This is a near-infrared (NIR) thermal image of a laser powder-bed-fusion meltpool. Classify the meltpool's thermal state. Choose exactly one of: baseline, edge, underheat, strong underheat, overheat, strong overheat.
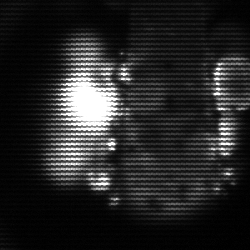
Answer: strong underheat